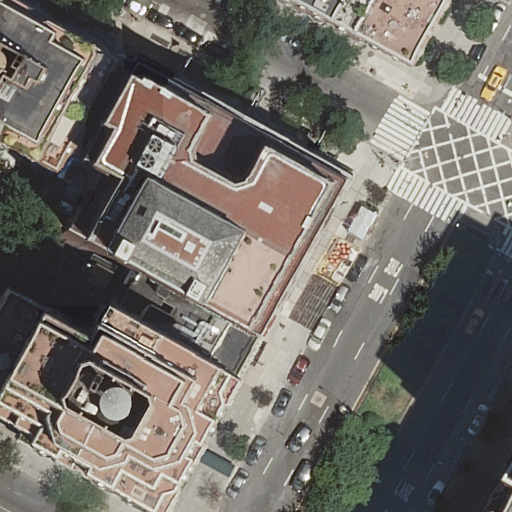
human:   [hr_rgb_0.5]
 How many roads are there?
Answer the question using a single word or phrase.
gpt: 5

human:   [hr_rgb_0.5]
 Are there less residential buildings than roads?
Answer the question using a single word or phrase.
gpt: no

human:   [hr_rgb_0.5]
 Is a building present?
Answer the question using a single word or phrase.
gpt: yes

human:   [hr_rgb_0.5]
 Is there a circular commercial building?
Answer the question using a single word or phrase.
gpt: no

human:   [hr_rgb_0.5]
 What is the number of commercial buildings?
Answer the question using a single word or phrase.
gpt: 0

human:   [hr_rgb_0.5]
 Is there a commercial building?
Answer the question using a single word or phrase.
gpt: no

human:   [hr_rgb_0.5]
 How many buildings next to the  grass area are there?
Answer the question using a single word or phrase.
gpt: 7

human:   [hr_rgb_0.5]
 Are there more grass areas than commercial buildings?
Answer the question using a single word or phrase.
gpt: yes

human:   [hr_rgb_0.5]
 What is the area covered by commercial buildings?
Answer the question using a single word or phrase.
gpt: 0m2

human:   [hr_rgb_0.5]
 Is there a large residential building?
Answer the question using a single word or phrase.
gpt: yes

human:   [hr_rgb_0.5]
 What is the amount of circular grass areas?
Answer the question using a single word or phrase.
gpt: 0

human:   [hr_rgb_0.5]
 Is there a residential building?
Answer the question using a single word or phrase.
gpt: yes

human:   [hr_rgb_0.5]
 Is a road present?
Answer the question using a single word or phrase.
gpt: yes

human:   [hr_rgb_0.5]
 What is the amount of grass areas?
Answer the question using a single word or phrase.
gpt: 1

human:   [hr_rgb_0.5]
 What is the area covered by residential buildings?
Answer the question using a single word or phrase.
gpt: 2604m2

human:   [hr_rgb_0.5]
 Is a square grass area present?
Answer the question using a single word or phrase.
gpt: no

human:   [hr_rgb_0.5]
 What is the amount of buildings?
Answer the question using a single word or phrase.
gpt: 7

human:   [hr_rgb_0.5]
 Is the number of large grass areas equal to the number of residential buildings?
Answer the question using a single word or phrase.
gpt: no

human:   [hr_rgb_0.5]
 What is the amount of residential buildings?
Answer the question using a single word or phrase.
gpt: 7

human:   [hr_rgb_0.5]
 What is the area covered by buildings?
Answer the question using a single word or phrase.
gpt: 2604m2

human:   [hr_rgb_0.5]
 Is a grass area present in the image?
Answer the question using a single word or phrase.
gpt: yes

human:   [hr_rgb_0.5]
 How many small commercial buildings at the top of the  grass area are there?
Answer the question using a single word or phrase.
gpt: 0

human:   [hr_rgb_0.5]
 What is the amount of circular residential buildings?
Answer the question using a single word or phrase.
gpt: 0

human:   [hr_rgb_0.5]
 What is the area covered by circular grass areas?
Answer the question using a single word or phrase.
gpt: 0m2

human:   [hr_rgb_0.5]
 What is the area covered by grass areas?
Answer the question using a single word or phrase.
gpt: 466m2

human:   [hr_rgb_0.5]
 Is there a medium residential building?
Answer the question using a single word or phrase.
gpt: yes

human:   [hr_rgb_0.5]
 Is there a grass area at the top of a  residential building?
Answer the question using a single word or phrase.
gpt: no

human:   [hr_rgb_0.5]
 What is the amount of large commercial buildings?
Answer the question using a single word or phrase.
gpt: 0

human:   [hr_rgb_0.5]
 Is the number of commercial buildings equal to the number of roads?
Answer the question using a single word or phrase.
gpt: no

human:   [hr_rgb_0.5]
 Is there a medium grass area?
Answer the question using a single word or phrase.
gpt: yes

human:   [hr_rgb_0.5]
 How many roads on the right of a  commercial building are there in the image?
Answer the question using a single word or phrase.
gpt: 0

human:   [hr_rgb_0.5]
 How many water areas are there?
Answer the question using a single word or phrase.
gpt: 0

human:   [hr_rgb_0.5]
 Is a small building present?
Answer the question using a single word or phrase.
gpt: yes

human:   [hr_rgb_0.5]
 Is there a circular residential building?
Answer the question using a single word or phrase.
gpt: no

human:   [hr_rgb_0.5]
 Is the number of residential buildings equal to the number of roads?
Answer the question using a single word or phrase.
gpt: no

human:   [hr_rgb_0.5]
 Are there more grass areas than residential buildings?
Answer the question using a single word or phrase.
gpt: no

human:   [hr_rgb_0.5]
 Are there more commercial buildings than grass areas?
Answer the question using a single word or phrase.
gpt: no

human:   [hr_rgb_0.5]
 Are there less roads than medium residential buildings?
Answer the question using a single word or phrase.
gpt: no

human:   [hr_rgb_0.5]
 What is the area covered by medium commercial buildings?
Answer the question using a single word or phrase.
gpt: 0m2

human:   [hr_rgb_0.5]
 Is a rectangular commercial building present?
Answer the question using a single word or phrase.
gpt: no

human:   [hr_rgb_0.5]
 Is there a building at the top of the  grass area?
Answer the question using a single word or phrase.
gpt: yes

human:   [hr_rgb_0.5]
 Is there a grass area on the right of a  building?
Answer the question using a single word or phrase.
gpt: yes

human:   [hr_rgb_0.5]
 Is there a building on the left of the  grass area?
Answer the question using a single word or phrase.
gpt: yes

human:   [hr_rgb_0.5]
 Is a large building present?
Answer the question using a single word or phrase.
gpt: yes

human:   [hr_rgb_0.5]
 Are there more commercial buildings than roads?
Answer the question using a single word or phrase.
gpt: no

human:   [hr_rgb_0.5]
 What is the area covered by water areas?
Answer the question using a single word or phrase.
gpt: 0m2

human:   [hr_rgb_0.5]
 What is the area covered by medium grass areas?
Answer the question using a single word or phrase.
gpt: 466m2

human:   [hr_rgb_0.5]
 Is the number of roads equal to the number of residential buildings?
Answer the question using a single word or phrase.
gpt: no

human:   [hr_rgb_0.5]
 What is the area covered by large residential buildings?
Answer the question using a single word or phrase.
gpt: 1819m2

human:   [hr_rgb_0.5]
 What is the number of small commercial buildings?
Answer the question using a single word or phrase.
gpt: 0

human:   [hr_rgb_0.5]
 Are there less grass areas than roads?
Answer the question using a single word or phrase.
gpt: yes

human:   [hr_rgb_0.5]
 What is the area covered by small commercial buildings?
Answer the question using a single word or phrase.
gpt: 0m2

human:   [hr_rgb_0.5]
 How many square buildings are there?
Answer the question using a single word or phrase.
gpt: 0

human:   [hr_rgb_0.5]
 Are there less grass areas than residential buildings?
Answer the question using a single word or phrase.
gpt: yes

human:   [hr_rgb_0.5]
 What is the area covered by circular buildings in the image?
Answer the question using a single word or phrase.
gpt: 0m2

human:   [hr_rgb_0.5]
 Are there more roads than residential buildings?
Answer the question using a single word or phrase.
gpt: no

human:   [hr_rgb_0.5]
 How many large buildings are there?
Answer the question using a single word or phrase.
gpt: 1

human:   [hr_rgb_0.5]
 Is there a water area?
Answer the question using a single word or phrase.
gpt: no

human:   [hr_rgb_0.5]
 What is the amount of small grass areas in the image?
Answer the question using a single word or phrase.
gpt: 0

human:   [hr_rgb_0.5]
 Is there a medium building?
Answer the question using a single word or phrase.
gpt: yes

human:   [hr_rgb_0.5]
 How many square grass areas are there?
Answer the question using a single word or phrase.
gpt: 0

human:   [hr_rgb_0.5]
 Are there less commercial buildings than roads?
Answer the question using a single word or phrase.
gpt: yes

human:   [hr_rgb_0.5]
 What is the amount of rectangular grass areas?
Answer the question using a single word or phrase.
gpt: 1

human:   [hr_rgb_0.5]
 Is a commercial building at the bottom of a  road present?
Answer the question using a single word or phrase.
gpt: no